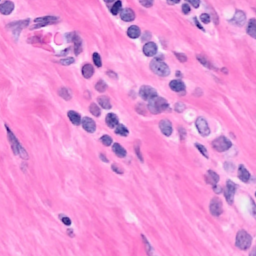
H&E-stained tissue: Breast